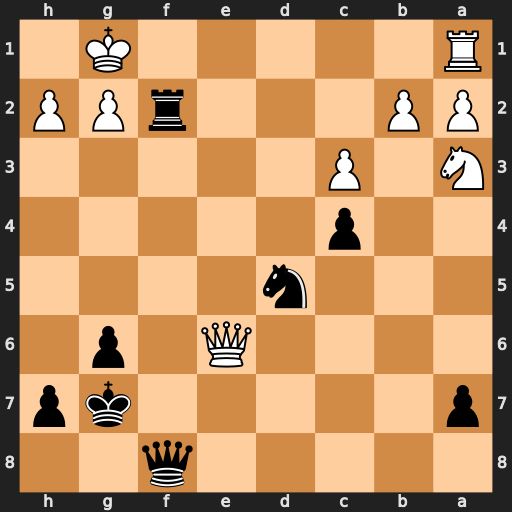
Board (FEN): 5q2/p5kp/4Q1p1/3n4/2p5/N1P5/PP3rPP/R5K1
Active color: b
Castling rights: -
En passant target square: -
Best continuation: Rxg2+ Kxg2 Nf4+